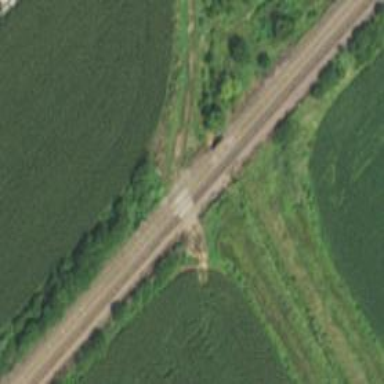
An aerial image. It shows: Bridge over railway line.